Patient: sex M, age 36
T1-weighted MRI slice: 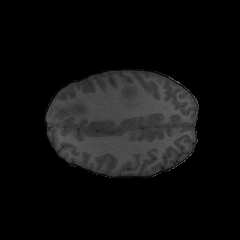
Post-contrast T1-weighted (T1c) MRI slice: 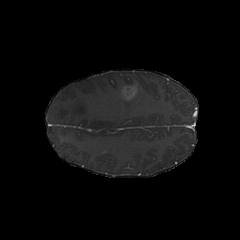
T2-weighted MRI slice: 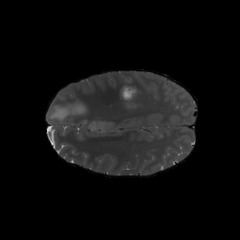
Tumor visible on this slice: yes
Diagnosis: Glioblastoma, IDH-wildtype
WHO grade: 4